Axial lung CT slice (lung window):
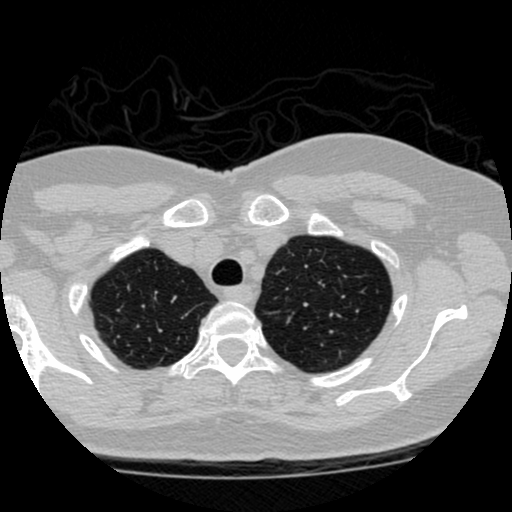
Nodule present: no